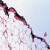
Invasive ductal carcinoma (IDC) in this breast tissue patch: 0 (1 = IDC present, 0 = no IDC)